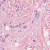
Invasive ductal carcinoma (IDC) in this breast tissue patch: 1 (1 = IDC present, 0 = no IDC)